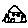
Label: house